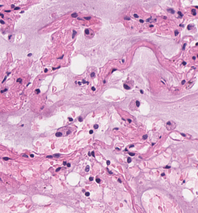
Tumor epithelial tissue: no
Tumor-associated stroma tissue: no
Normal tissue: yes